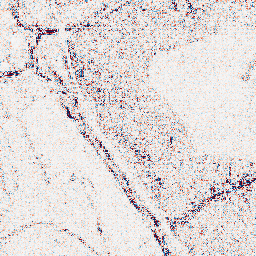
Category: wavelet
Decomposition family: wavelet_biorthogonal
Decomposition parameters: wavelet: bior3.5
level: 1
Upsampling method: area
Upsampling parameters: scale: 4
Upsampling scale: 4